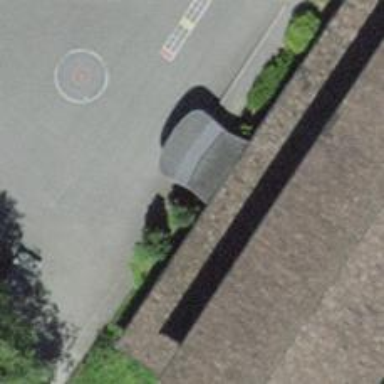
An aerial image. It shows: Public surveillance system installed on building.